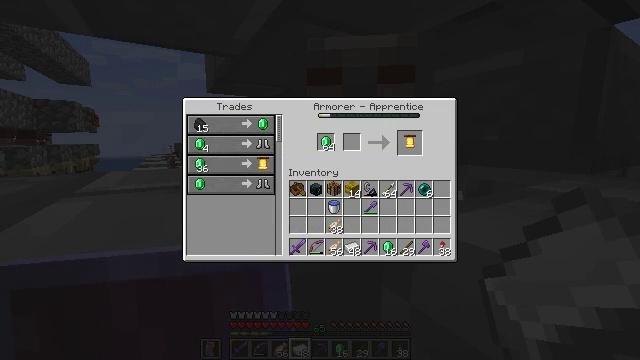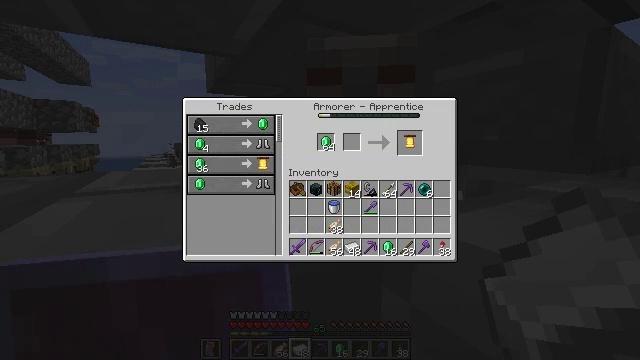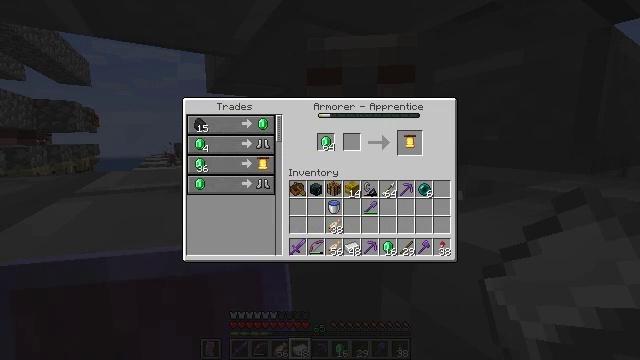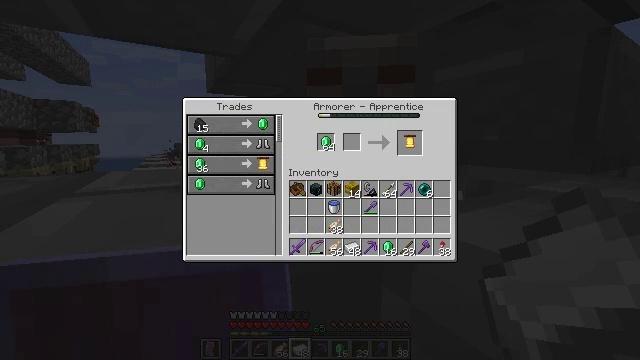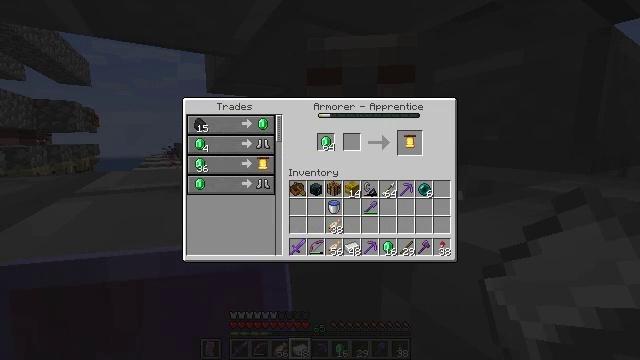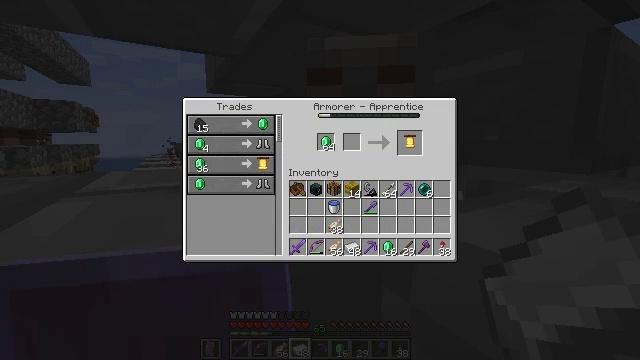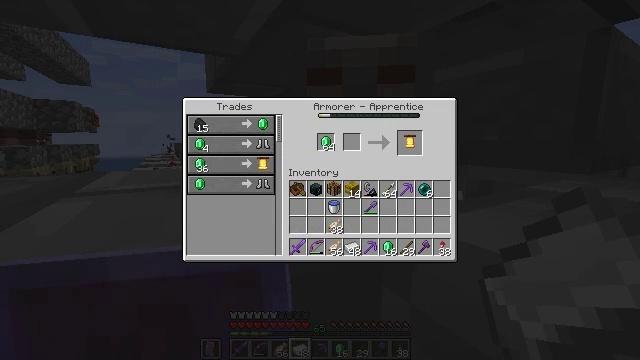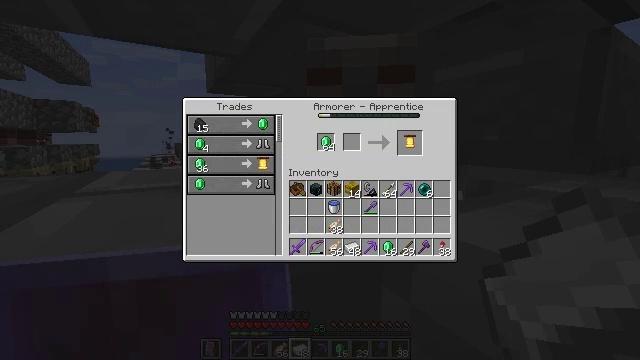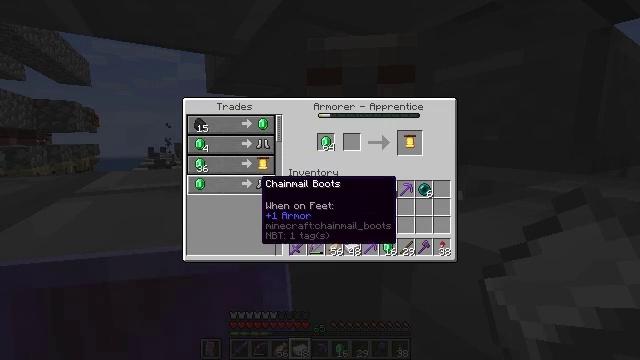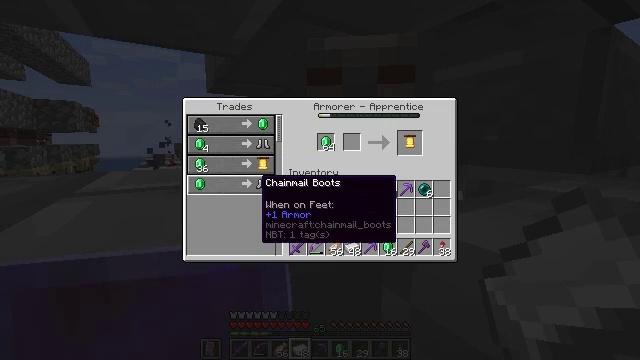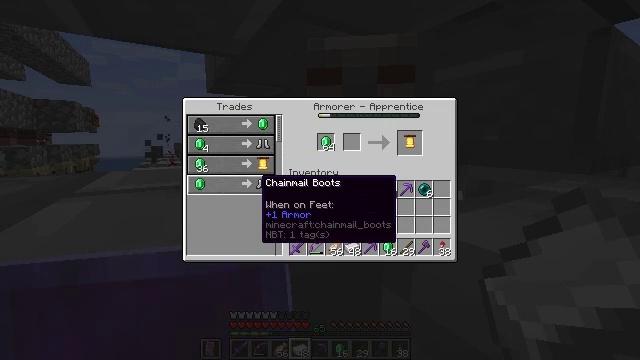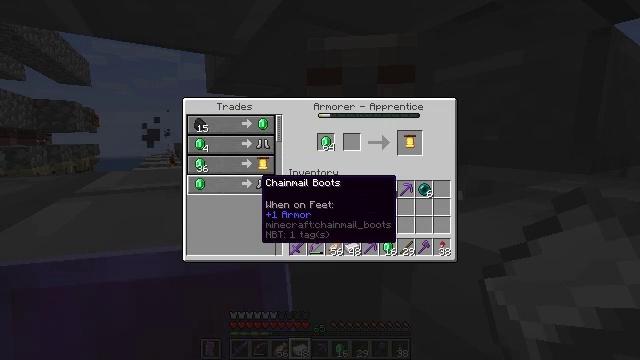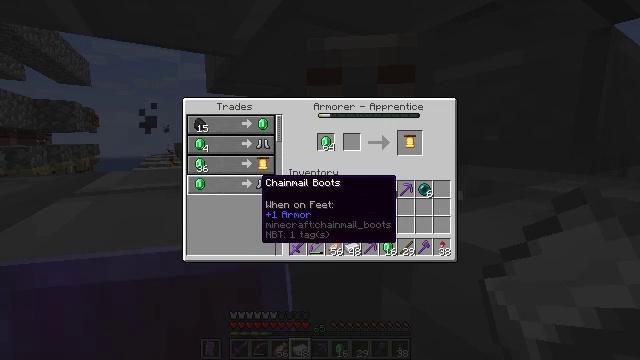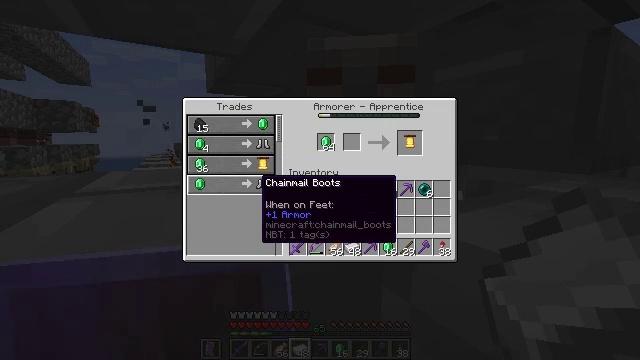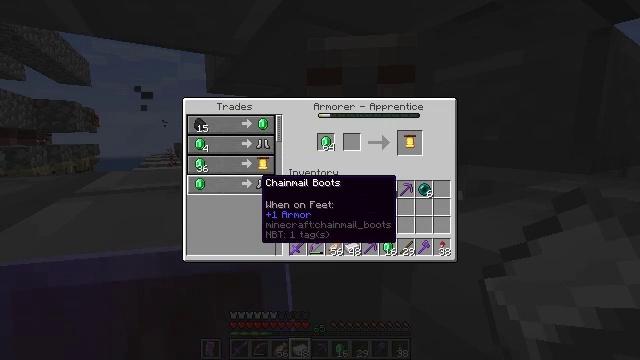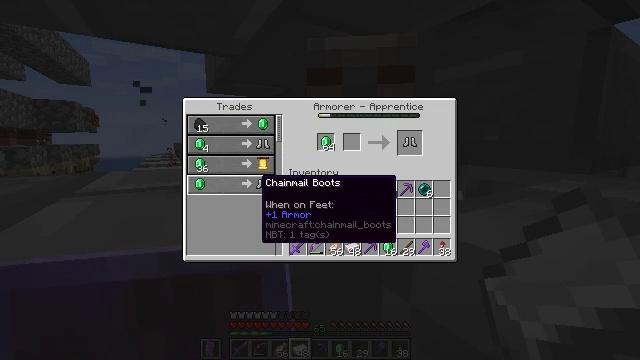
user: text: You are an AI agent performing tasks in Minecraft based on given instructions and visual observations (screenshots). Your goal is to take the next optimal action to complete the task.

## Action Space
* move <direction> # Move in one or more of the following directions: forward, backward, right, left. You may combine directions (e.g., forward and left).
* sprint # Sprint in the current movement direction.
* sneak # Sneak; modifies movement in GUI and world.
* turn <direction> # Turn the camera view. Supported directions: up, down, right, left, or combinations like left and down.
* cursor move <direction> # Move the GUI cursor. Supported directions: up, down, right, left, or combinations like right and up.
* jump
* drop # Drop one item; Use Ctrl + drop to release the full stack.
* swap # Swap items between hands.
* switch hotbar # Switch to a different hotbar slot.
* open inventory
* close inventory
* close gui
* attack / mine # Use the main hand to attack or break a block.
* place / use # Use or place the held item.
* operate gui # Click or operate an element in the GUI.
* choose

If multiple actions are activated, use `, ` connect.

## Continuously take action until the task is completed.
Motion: motion action
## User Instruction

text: Combine materials at a crafting table to make chainmail boots.
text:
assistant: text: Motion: no_op
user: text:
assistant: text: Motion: no_op
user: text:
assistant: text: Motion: no_op
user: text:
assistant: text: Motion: no_op
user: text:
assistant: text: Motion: no_op
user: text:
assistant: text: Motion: no_op
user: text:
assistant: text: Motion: no_op
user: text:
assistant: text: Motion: no_op
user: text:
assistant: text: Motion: no_op
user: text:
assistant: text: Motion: no_op
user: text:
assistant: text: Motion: no_op
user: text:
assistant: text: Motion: no_op
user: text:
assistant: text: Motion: no_op
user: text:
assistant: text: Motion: no_op
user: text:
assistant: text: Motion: attack / mine
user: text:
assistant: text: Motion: attack / mine
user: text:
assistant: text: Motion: attack / mine
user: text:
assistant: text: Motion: attack / mine
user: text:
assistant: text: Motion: no_op
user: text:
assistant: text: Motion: no_op
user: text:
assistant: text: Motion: no_op
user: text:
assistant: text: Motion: no_op
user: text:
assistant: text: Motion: no_op
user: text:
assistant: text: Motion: no_op
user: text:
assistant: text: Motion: no_op
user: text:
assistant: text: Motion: turn right and up
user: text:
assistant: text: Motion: turn right and up
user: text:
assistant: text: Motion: turn right and up
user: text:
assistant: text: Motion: turn right
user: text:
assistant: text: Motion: no_op